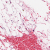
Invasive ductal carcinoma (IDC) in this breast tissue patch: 0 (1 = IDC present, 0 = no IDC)